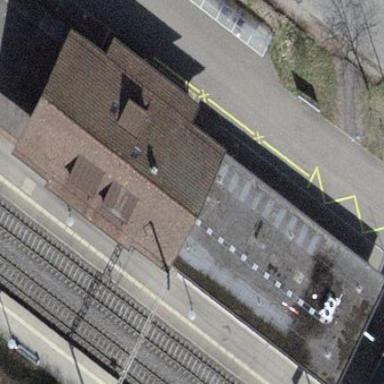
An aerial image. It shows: Train station building.